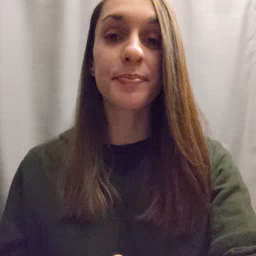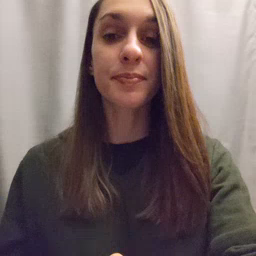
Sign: store